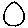
Label: circle